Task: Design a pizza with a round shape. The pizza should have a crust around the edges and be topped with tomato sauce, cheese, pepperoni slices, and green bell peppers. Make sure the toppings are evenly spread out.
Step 368:
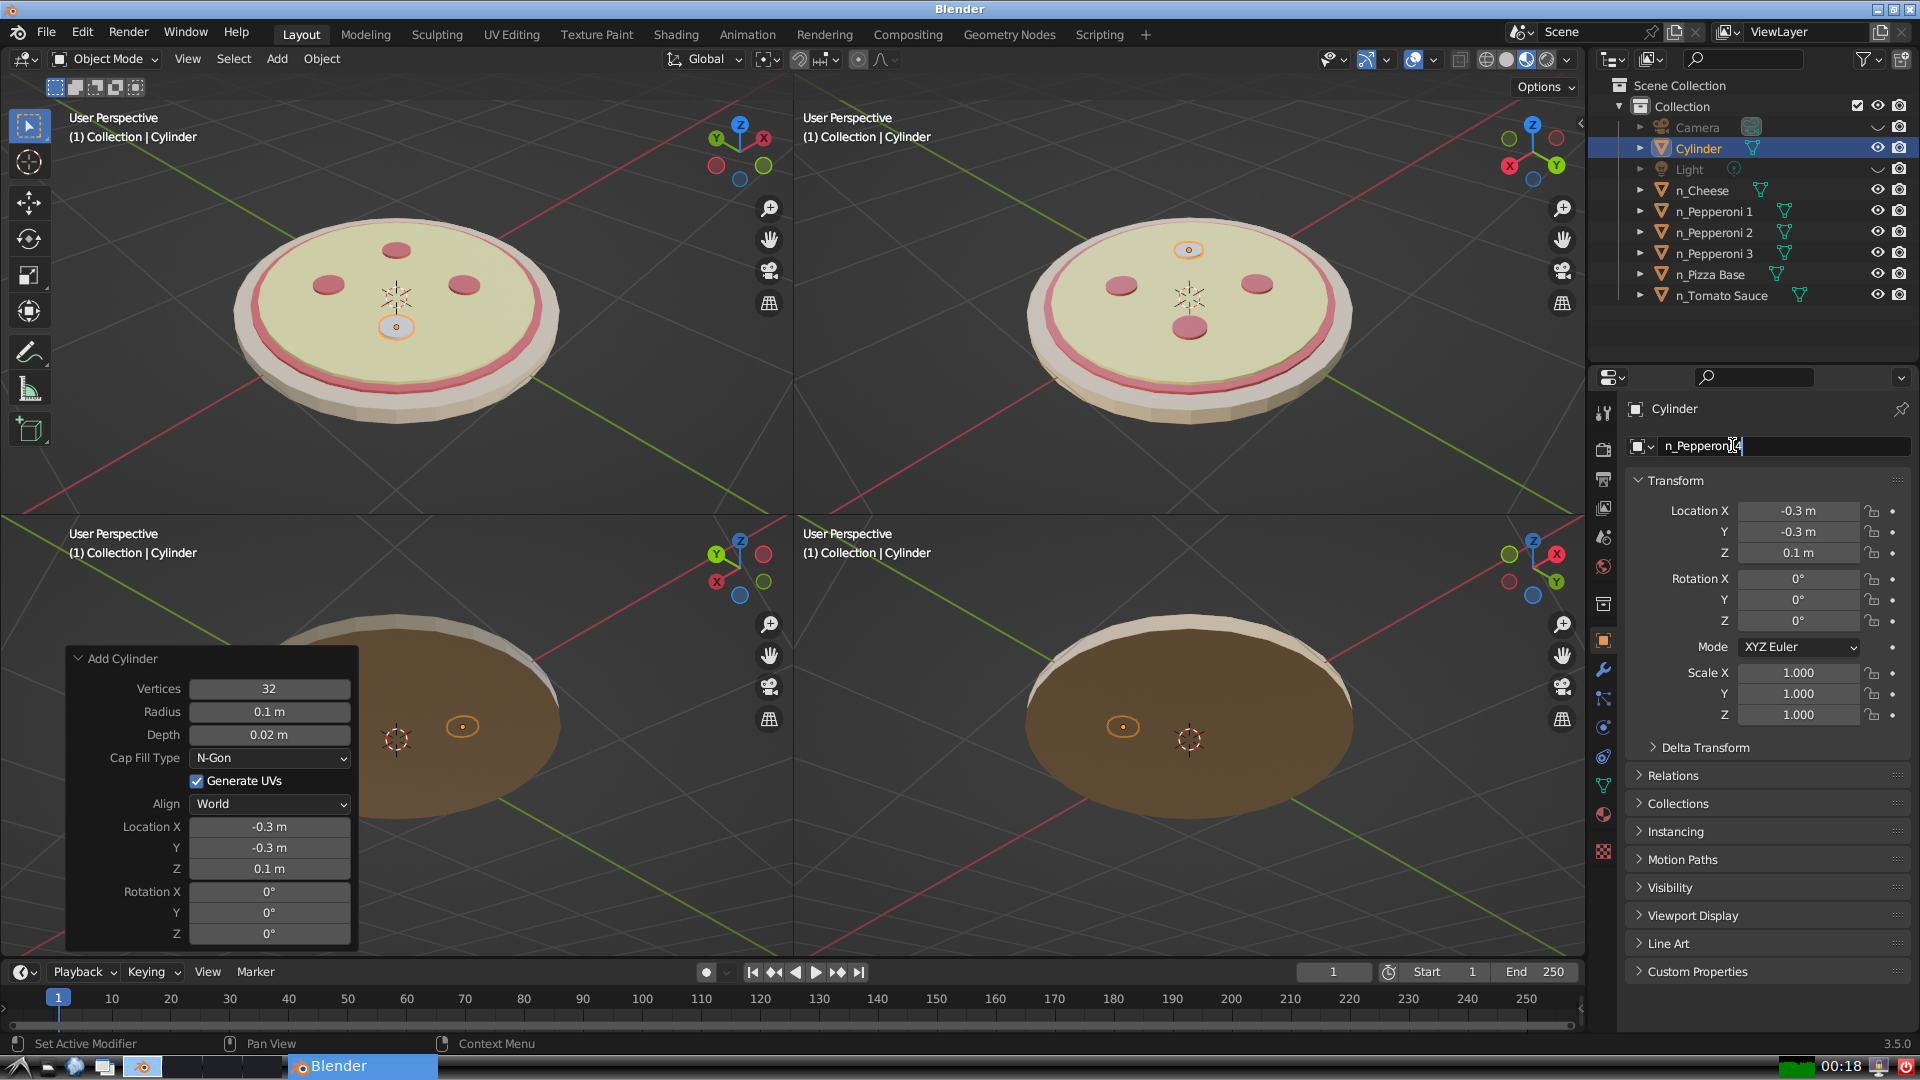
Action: {"key_press": ['Return']}